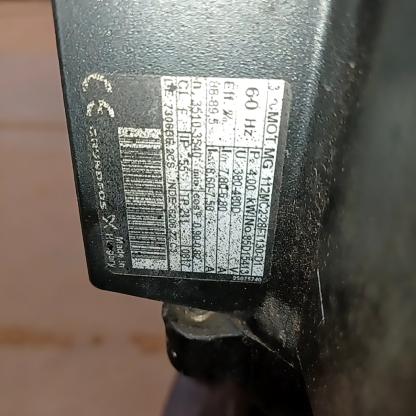
Klasa: tabliczka-znamionowa